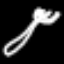
Label: fork